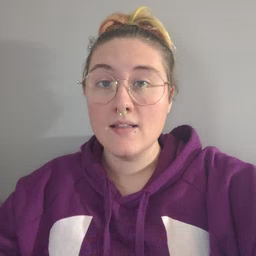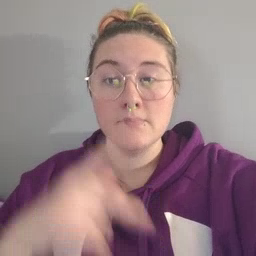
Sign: pajamas